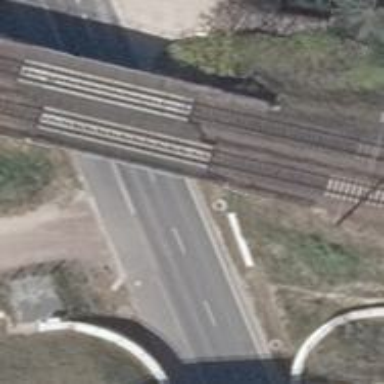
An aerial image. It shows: Railway bridge with electrified contact lines.